Question: We have reviewed a tone of questions here in Stackoverflow about vertical align and height 100% issues like:
<URL>
<URL>
<URL>
And more similar links, but none of them has helped us.
---
JSfiddle code: <URL>
'''
<div id="header">
<div id="logo_container">
<a href="main-catalog"><img src="img/logo-finder.png" alt="Logo Example"></a>
</div><!--Logo container-->
<a href="main-catalog" id="aplication_lookup_button" class="button_link">Search by application</a>
<a href="search-product-catalog" id="search_product_button" class="button_link">Search by part number</a>
</div><!-- Main header where logo and buttons are showed it -->
'''
'''
#header
{
width:100%;
background: #000;
float:left;
}
#logo_container
{
width: 14.0056%;
text-align: center;
float: left;
}
#logo_container img
{
max-width: 50%;
height: auto;
}
.button_link{
text-align: center;
color: white;
text-decoration:none;
text-transform: uppercase;
width: 25%;
height: 4.1em;
float: left;
}
#aplication_lookup_button
{
background: #424242;
border-bottom: 4px solid #2eaeb8
}
#search_product_button:hover
{
color: #2eaeb8;
font-weight: bold;
}
'''
Here's a snapshot of how it looks at this moment:

---
We want that a-href texts be in the middle of the container and we would like to use 'height:100%' instead of use 'em''s that we are using currently.
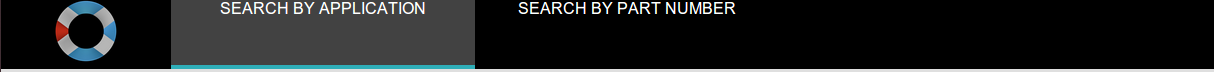
Answer: you could use pseudo-element and inline-block property :
'''
.button_link:before {
content:'';
display:inline-block;
height:100%;
vertical-align:middle;
}
'''
<URL>
This technique can be useful if you want to wrap text in an inline-block element and display more than one line <URL>